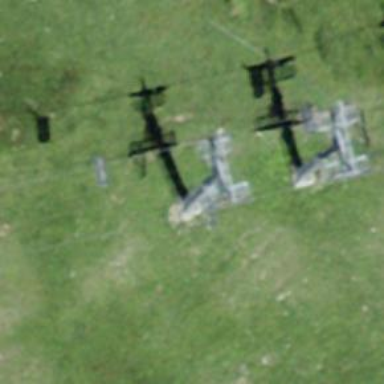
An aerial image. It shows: Pylon used for aerialway.